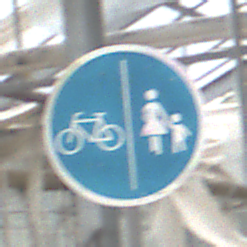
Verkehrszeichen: GetrennterRadUndGehwegRadwegLinks
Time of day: Midday
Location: Roofed (Special)
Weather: Overcast
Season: NotSpecified
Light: Natural